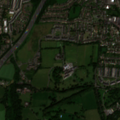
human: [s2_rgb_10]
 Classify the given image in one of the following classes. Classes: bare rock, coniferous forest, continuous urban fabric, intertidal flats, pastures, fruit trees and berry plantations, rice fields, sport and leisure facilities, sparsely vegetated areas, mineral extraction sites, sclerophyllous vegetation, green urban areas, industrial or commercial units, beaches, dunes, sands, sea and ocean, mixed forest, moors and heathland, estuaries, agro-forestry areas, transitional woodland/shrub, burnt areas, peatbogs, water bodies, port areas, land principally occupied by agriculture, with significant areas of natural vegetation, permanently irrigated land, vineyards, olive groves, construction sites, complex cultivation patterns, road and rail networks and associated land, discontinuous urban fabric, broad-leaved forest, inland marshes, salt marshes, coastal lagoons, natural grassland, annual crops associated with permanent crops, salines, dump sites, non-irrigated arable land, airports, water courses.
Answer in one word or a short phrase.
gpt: discontinuous urban fabric, road and rail networks and associated land, green urban areas